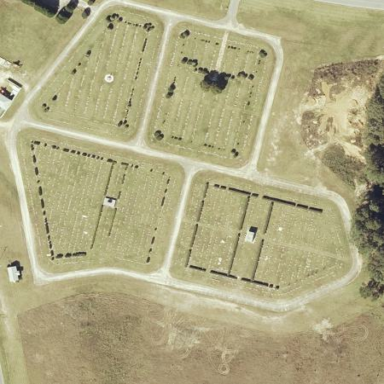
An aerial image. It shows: Cemetery.